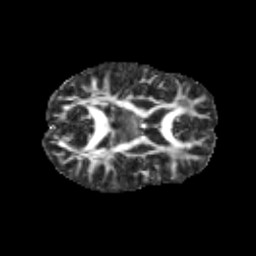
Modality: FA
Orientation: axial
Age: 11
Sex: male
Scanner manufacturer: siemens
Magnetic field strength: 3 T
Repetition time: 3.8 s
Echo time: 0.07 s